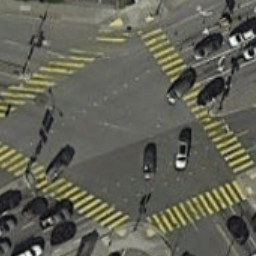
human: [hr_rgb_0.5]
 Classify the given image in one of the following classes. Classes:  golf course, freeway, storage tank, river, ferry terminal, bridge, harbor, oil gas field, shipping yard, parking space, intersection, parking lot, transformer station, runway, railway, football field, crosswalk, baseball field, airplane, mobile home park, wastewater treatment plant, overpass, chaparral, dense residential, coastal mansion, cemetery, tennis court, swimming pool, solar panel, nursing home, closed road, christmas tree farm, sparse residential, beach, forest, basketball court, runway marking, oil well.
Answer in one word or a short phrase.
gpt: crosswalk